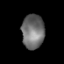
Tissue: prostate
Cell type: Fibroblasts
Senescence score: 0.6997
Nuclear area (px): 754
Mean DAPI intensity: 110.757